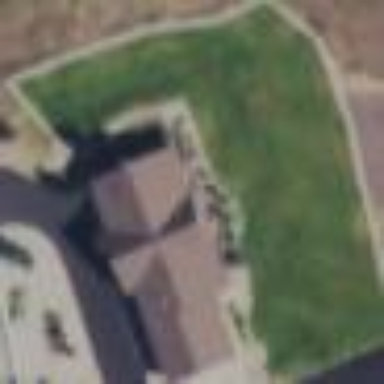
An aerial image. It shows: Garden with lush grass.